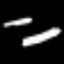
Label: pencil